Current action and preconditions to check: trajectory_clear

Your task: For each precondition in the list above, predict whether it will hold at this action.

Consider the current scene as observed from the mobile robot's camera, and analyze the predicted future states of all dynamic agents (e.g., people, animals, vehicles, or any moving entities) within the NEXT SECOND.

IMPORTANT: Only answer "very likely" if you are absolutely certain—based on strong, clear evidence—that a dynamic agent will violate the precondition in the predicted future state. Do NOT answer "very likely" for unlikely, ambiguous, or low-probability risks.

Ask yourself for each precondition: Is there a high probability, with clear and convincing evidence, that the predicted future states of any dynamic agent will interfere with the predicted future state of the currently executing action within the NEXT SECOND, causing that precondition to fail?

Assess the risk level based on these predictions. Use "likely" or "very likely" if motions create a clear risk of interference.

Use "neutral" or "improbable" if agents are nearby but their predicted paths are clearly diverging or non-conflicting.

Failure Risk Categories: "very improbable", "improbable", "neutral", "likely", "very likely"

Answer Format: Output ONLY the probability_of_failure value from these categories: "very improbable", "improbable", "neutral", "likely", "very likely"

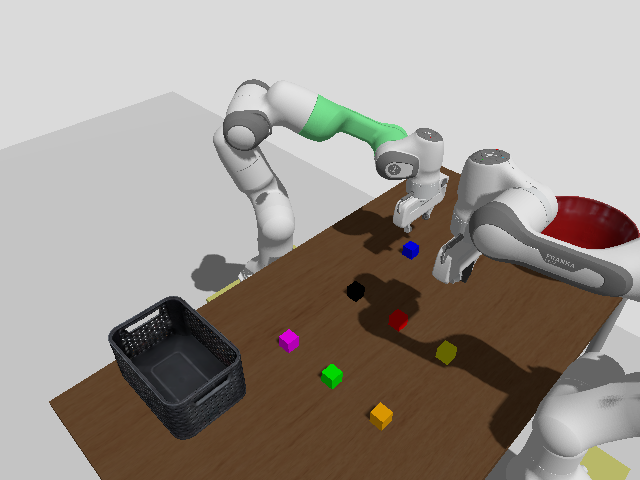

Answer: very improbable